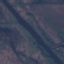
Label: River